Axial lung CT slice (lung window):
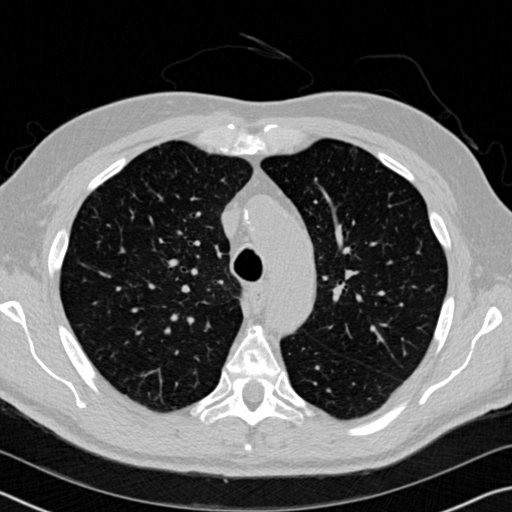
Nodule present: no